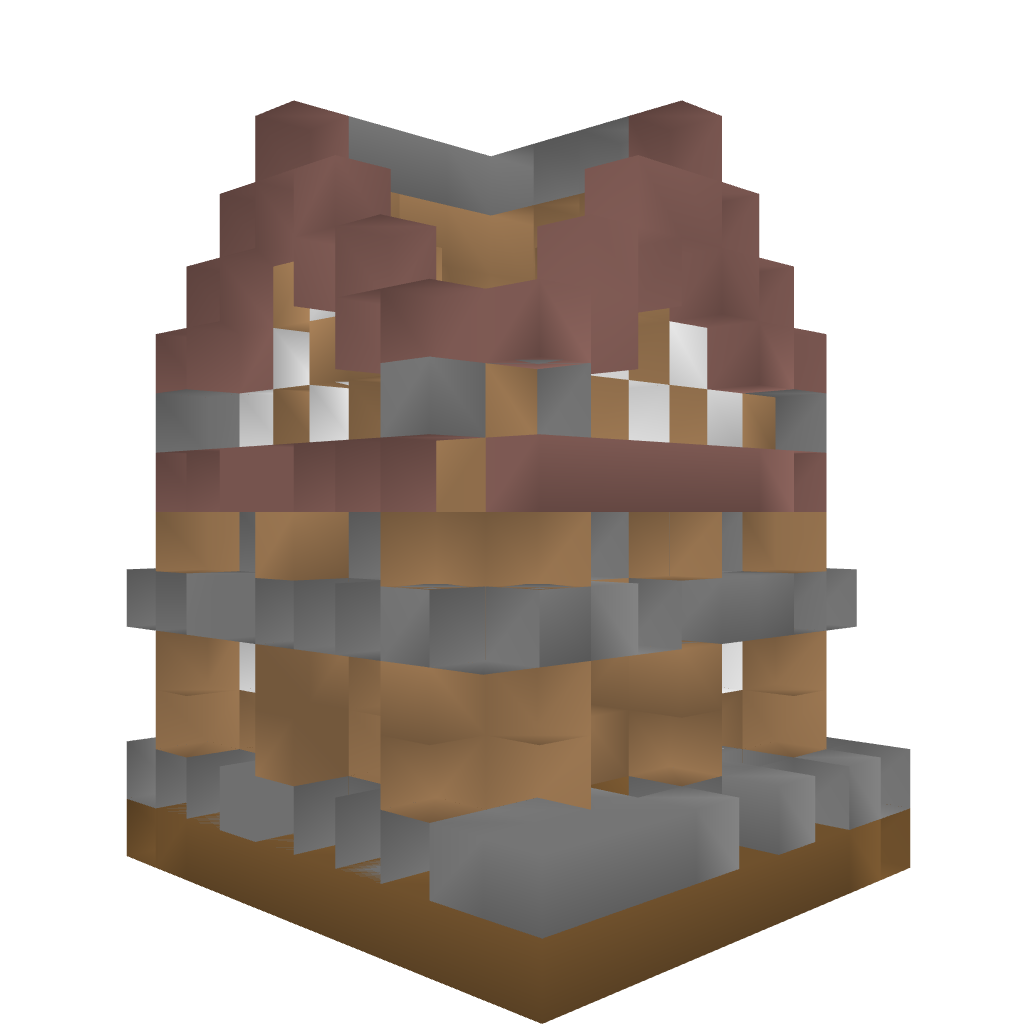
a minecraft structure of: Basic Villager Home bad low quality